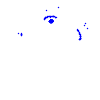
Particle: pion